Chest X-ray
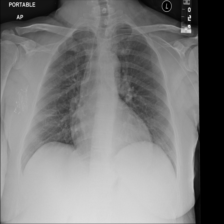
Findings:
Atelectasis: negative
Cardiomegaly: negative
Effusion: negative
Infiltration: negative
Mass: negative
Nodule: negative
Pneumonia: negative
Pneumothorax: negative
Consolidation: negative
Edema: negative
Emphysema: negative
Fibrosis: negative
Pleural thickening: negative
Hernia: negative